Question: I have this jquery code:
'''
function(returnArray){
for (i=0; i<returnArray.length; i++) {
$('<li class="tagSuggestTag"/>').appendTo('#tagSuggest ul').text(returnArray[i]);
}
'''
return array is an array, but for some reason when I do this it loops through every letter of the array instead of each value in the array.
The returnArray is '["hello", "helloe", "helloer"]' and that loop goes through and returns:

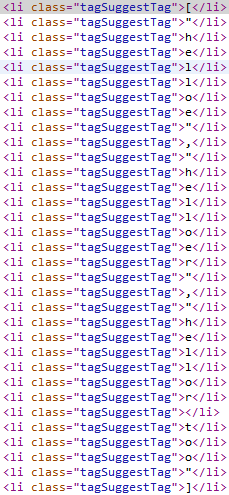
Answer: It was revealed in the comments to the question that the 'returnarray' isn't really an array, it's a JSON string representation of a string computed by the PHP function 'json_encode()'.
The function <URL> can turn this back into a javascript array.